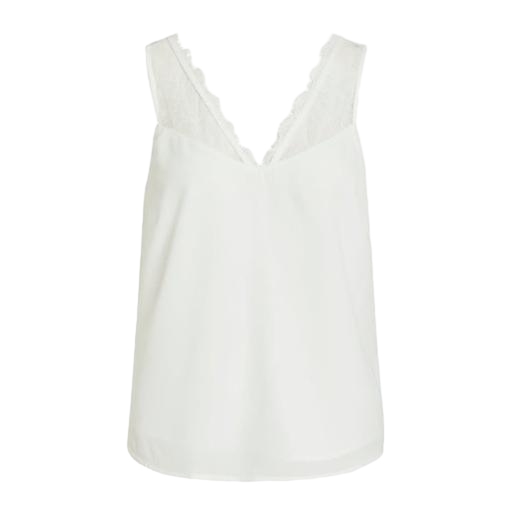
white v-neck cami, white lace tank top, white lace-back top, white background